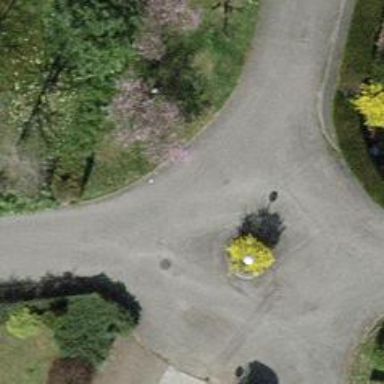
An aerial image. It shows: Mini roundabout on the road.